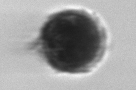
Label: Mesodinium